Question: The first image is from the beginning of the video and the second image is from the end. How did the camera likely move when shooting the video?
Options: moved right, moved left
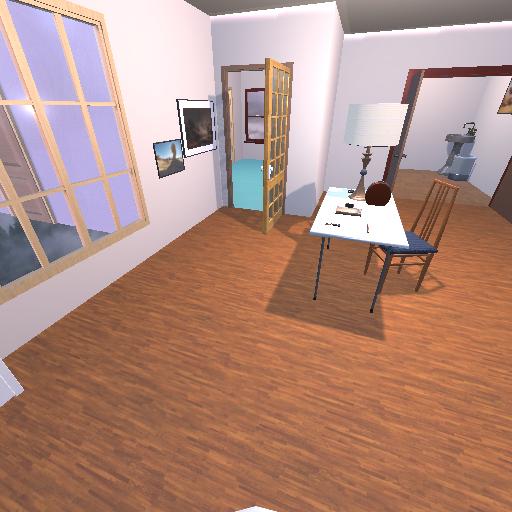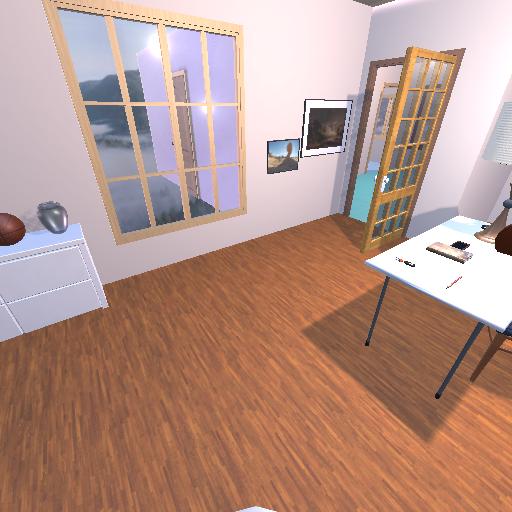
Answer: moved right